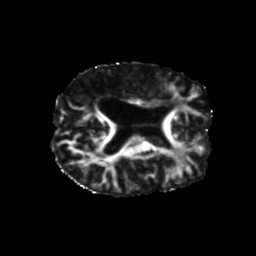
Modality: FA
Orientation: axial
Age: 69
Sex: female
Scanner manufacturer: siemens
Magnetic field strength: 3 T
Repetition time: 5.25 s
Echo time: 0.08 s